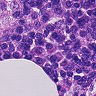
Metastatic tissue present: no